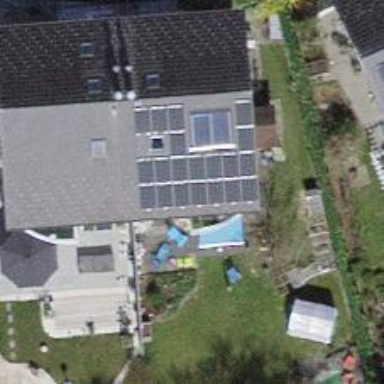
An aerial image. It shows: Solar photovoltaic panel generator.